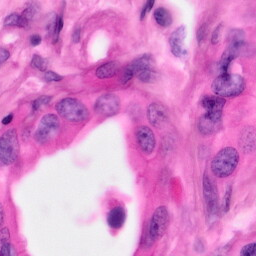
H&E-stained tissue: Pancreatic